Field crop: maize
Growth stage: 2
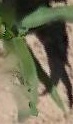
Species: maize